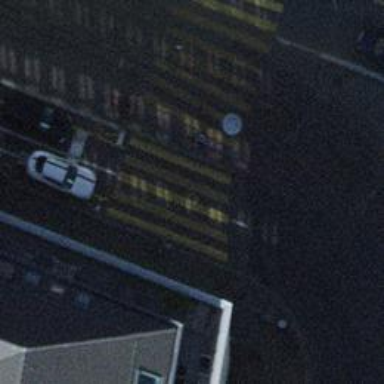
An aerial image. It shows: Kerb barrier.